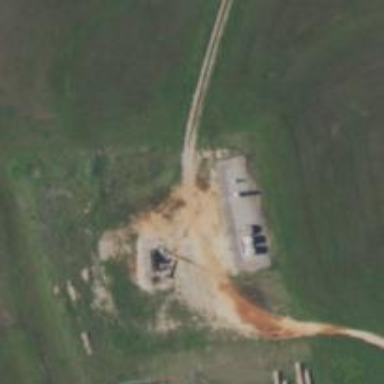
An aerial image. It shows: Storage tank with man-made structure.